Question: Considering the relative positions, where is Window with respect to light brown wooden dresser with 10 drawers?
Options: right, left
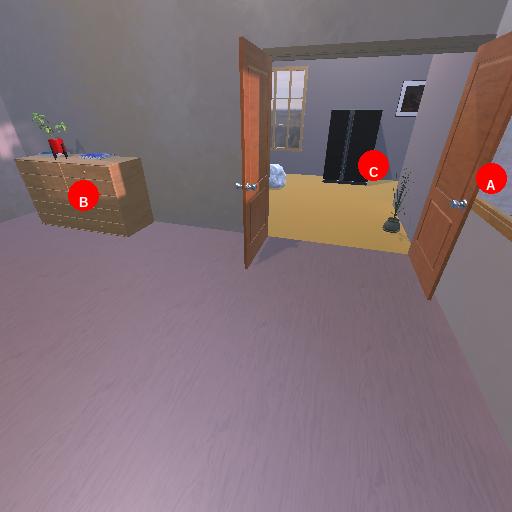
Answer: right